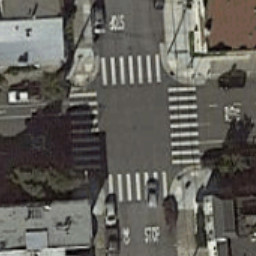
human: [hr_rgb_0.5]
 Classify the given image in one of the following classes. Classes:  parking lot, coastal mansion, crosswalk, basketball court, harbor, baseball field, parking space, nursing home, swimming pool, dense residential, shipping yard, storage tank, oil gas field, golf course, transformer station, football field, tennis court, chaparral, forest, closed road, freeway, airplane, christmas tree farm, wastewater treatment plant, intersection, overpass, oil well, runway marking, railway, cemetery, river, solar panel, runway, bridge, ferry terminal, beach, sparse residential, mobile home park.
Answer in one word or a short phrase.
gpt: crosswalk